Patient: sex M, age 74
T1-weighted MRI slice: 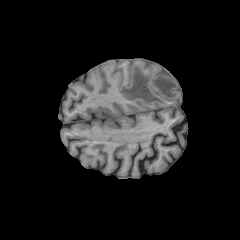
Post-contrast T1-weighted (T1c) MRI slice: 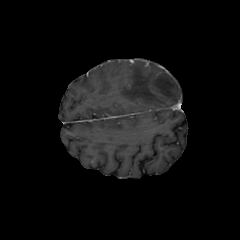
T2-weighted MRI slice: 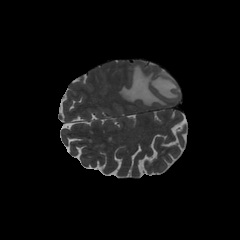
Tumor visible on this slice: yes
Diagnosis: Glioblastoma, IDH-wildtype
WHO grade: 4